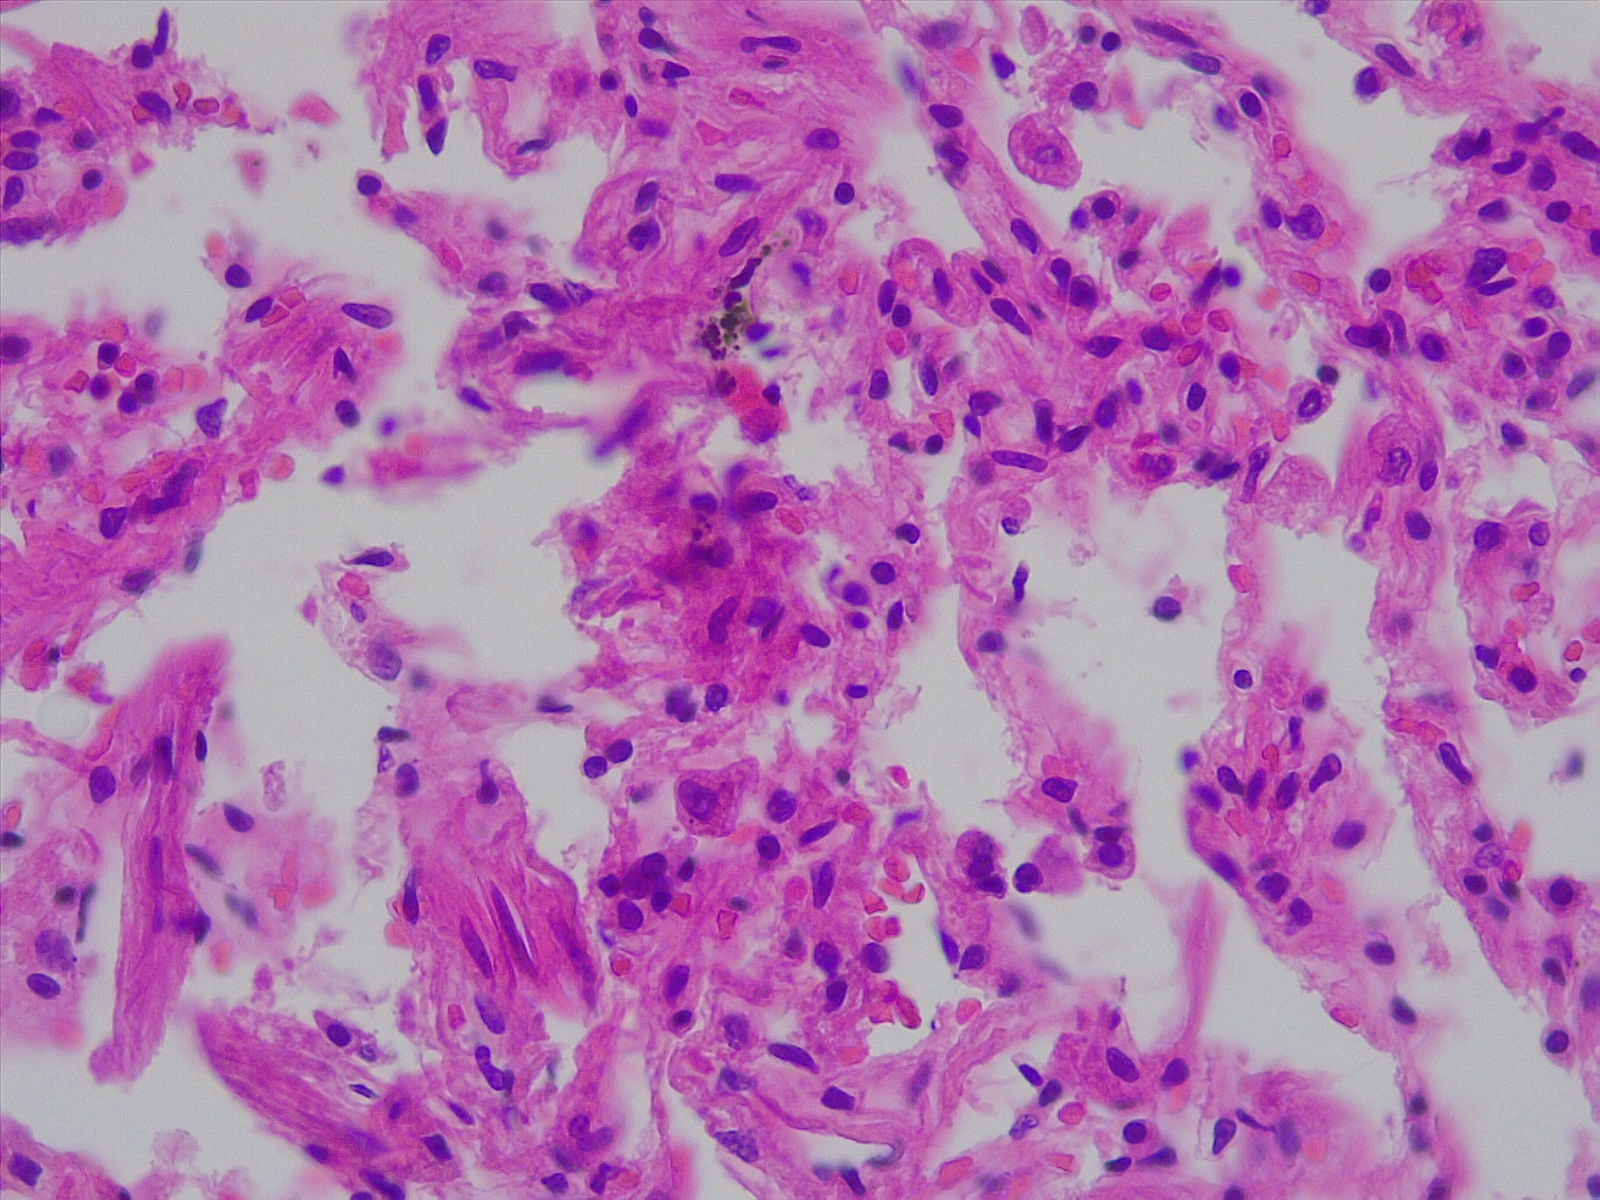
Label: normal lung tissue